Aerial crown-view tile of a tropical tree (Barro Colorado Island, Panama), acquired 20250715:
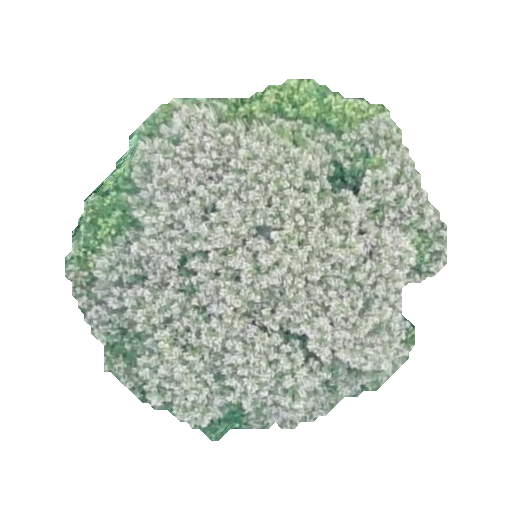
Species: Dipteryx oleifera
GBIF accepted scientific name: Dipteryx oleifera
Crown area: 146.321 m²